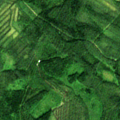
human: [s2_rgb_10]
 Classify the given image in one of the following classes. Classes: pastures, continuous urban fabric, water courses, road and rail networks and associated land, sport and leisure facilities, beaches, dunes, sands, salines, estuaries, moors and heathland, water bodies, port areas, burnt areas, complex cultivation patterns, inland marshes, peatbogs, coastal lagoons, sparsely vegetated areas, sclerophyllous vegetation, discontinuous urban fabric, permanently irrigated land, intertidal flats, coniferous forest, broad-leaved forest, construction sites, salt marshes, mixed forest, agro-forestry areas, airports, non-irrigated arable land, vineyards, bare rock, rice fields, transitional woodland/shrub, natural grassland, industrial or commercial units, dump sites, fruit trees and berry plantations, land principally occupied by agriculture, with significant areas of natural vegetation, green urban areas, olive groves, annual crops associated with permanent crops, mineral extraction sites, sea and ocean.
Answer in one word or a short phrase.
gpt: coniferous forest, mixed forest, transitional woodland/shrub